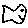
Label: fish